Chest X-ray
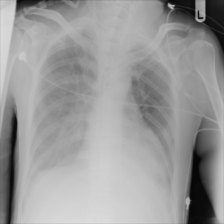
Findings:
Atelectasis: negative
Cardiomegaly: negative
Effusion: negative
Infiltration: positive
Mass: negative
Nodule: negative
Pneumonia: negative
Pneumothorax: negative
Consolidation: negative
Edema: negative
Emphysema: negative
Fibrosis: negative
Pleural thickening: negative
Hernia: negative